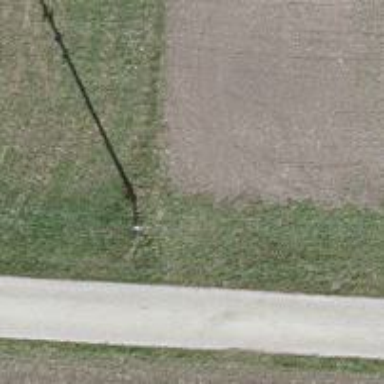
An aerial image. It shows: Power pole.